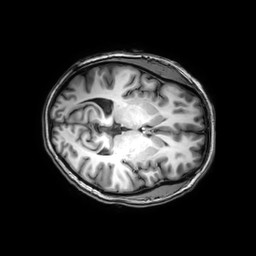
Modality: T1w
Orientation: axial
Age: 42
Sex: female
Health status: ill